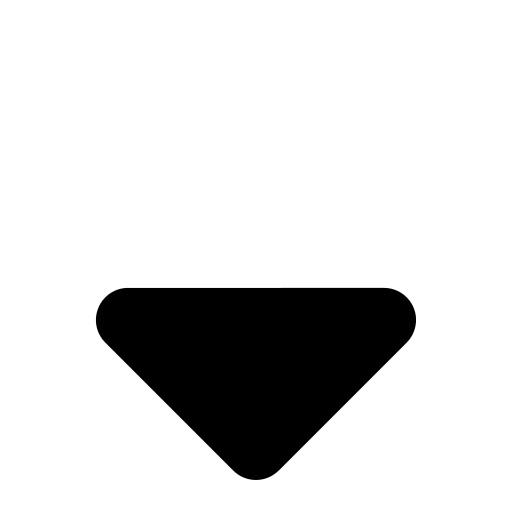
Tags: icon, FontAwesome, fa-icon, solid, sort, down